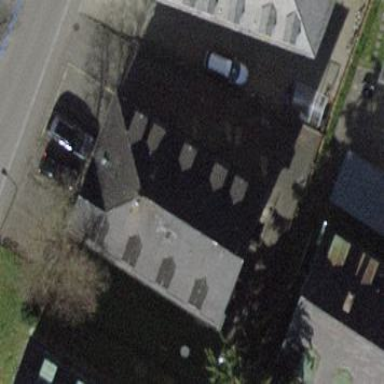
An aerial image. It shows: Hipped roof on apartment building.